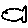
Label: fish